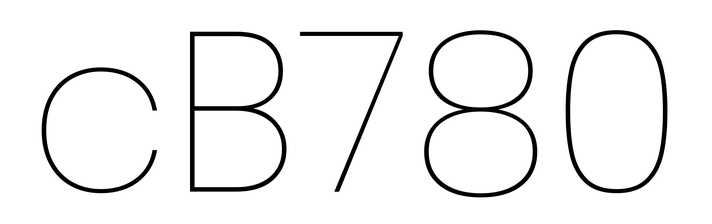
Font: Poppins-Thin